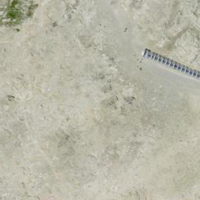
EUNIS habitat code: 48
Species observed at this site:
Salix herbacea
Ranunculus glacialis